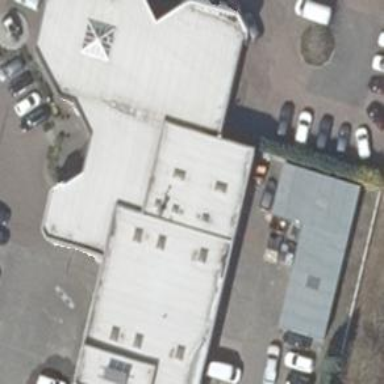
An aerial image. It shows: Building housing car shop.